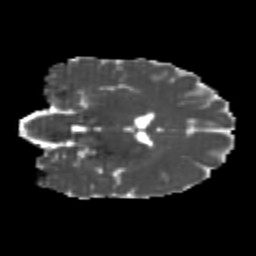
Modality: MD
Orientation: coronal
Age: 21
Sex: male
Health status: healthy
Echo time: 0.074 s